A scalogram (wavelet time-scale view) of one vibration snapshot from a rotating machine is shown. Classify the rotor condition as one of: normal, misalignment, unbalance, looseness.
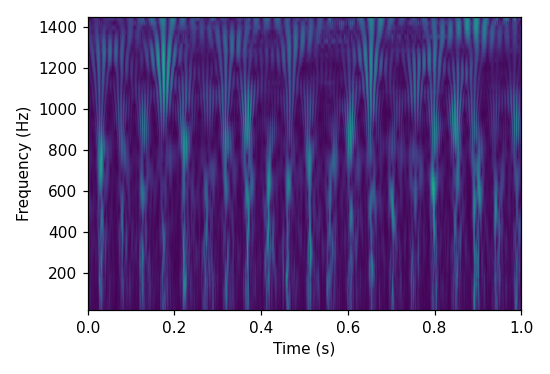
Answer: looseness